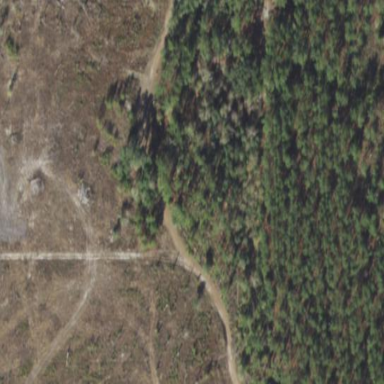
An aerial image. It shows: Mixed leaf woodland.